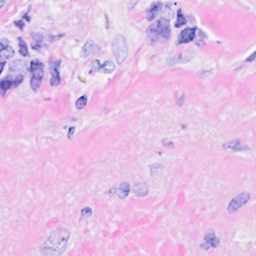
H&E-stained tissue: Breast